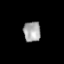
Tissue: lung
Cell type: Epithelial cells
Senescence score: 0.2191
Nuclear area (px): 347
Mean DAPI intensity: 163.666